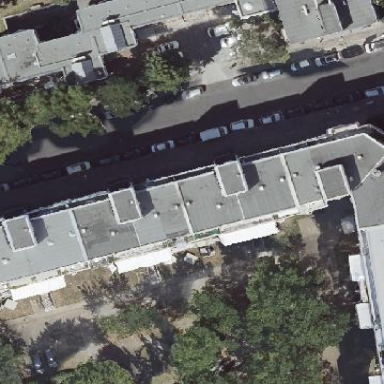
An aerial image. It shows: Building with apartments and flat roof.